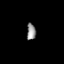
Tissue: lung
Cell type: Fibroblasts
Senescence score: 0.5531
Nuclear area (px): 146
Mean DAPI intensity: 144.993